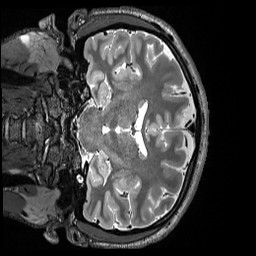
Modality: T2w
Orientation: coronal